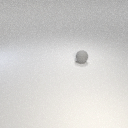
small gray rubber sphere